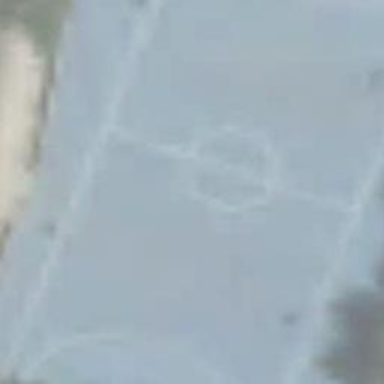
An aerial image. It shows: Soccer pitch for leisure land activities.